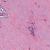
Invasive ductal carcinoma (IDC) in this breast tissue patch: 1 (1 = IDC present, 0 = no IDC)